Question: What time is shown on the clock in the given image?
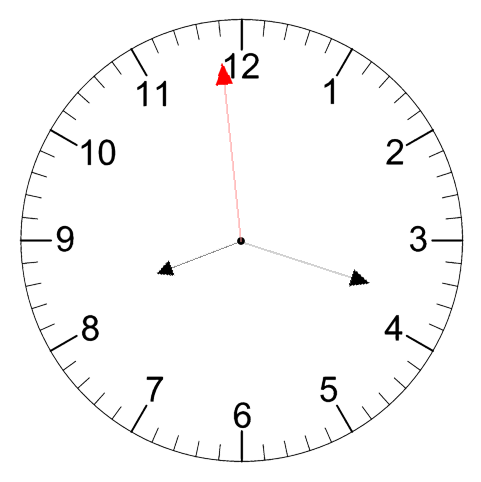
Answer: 08:17:59